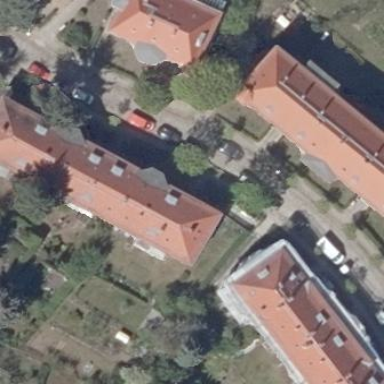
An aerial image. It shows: Historic apartment building with hipped red roof made of roof tiles.